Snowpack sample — Snodgrass Mountain, Crested Butte, Colorado (2/4/25, 12:06 PM MST)
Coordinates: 38.923, -106.968
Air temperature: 35 °F
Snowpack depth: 80 cm
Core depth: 80 cm
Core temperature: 32 °F
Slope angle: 14°, slope face: 78°
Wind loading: low
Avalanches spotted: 0
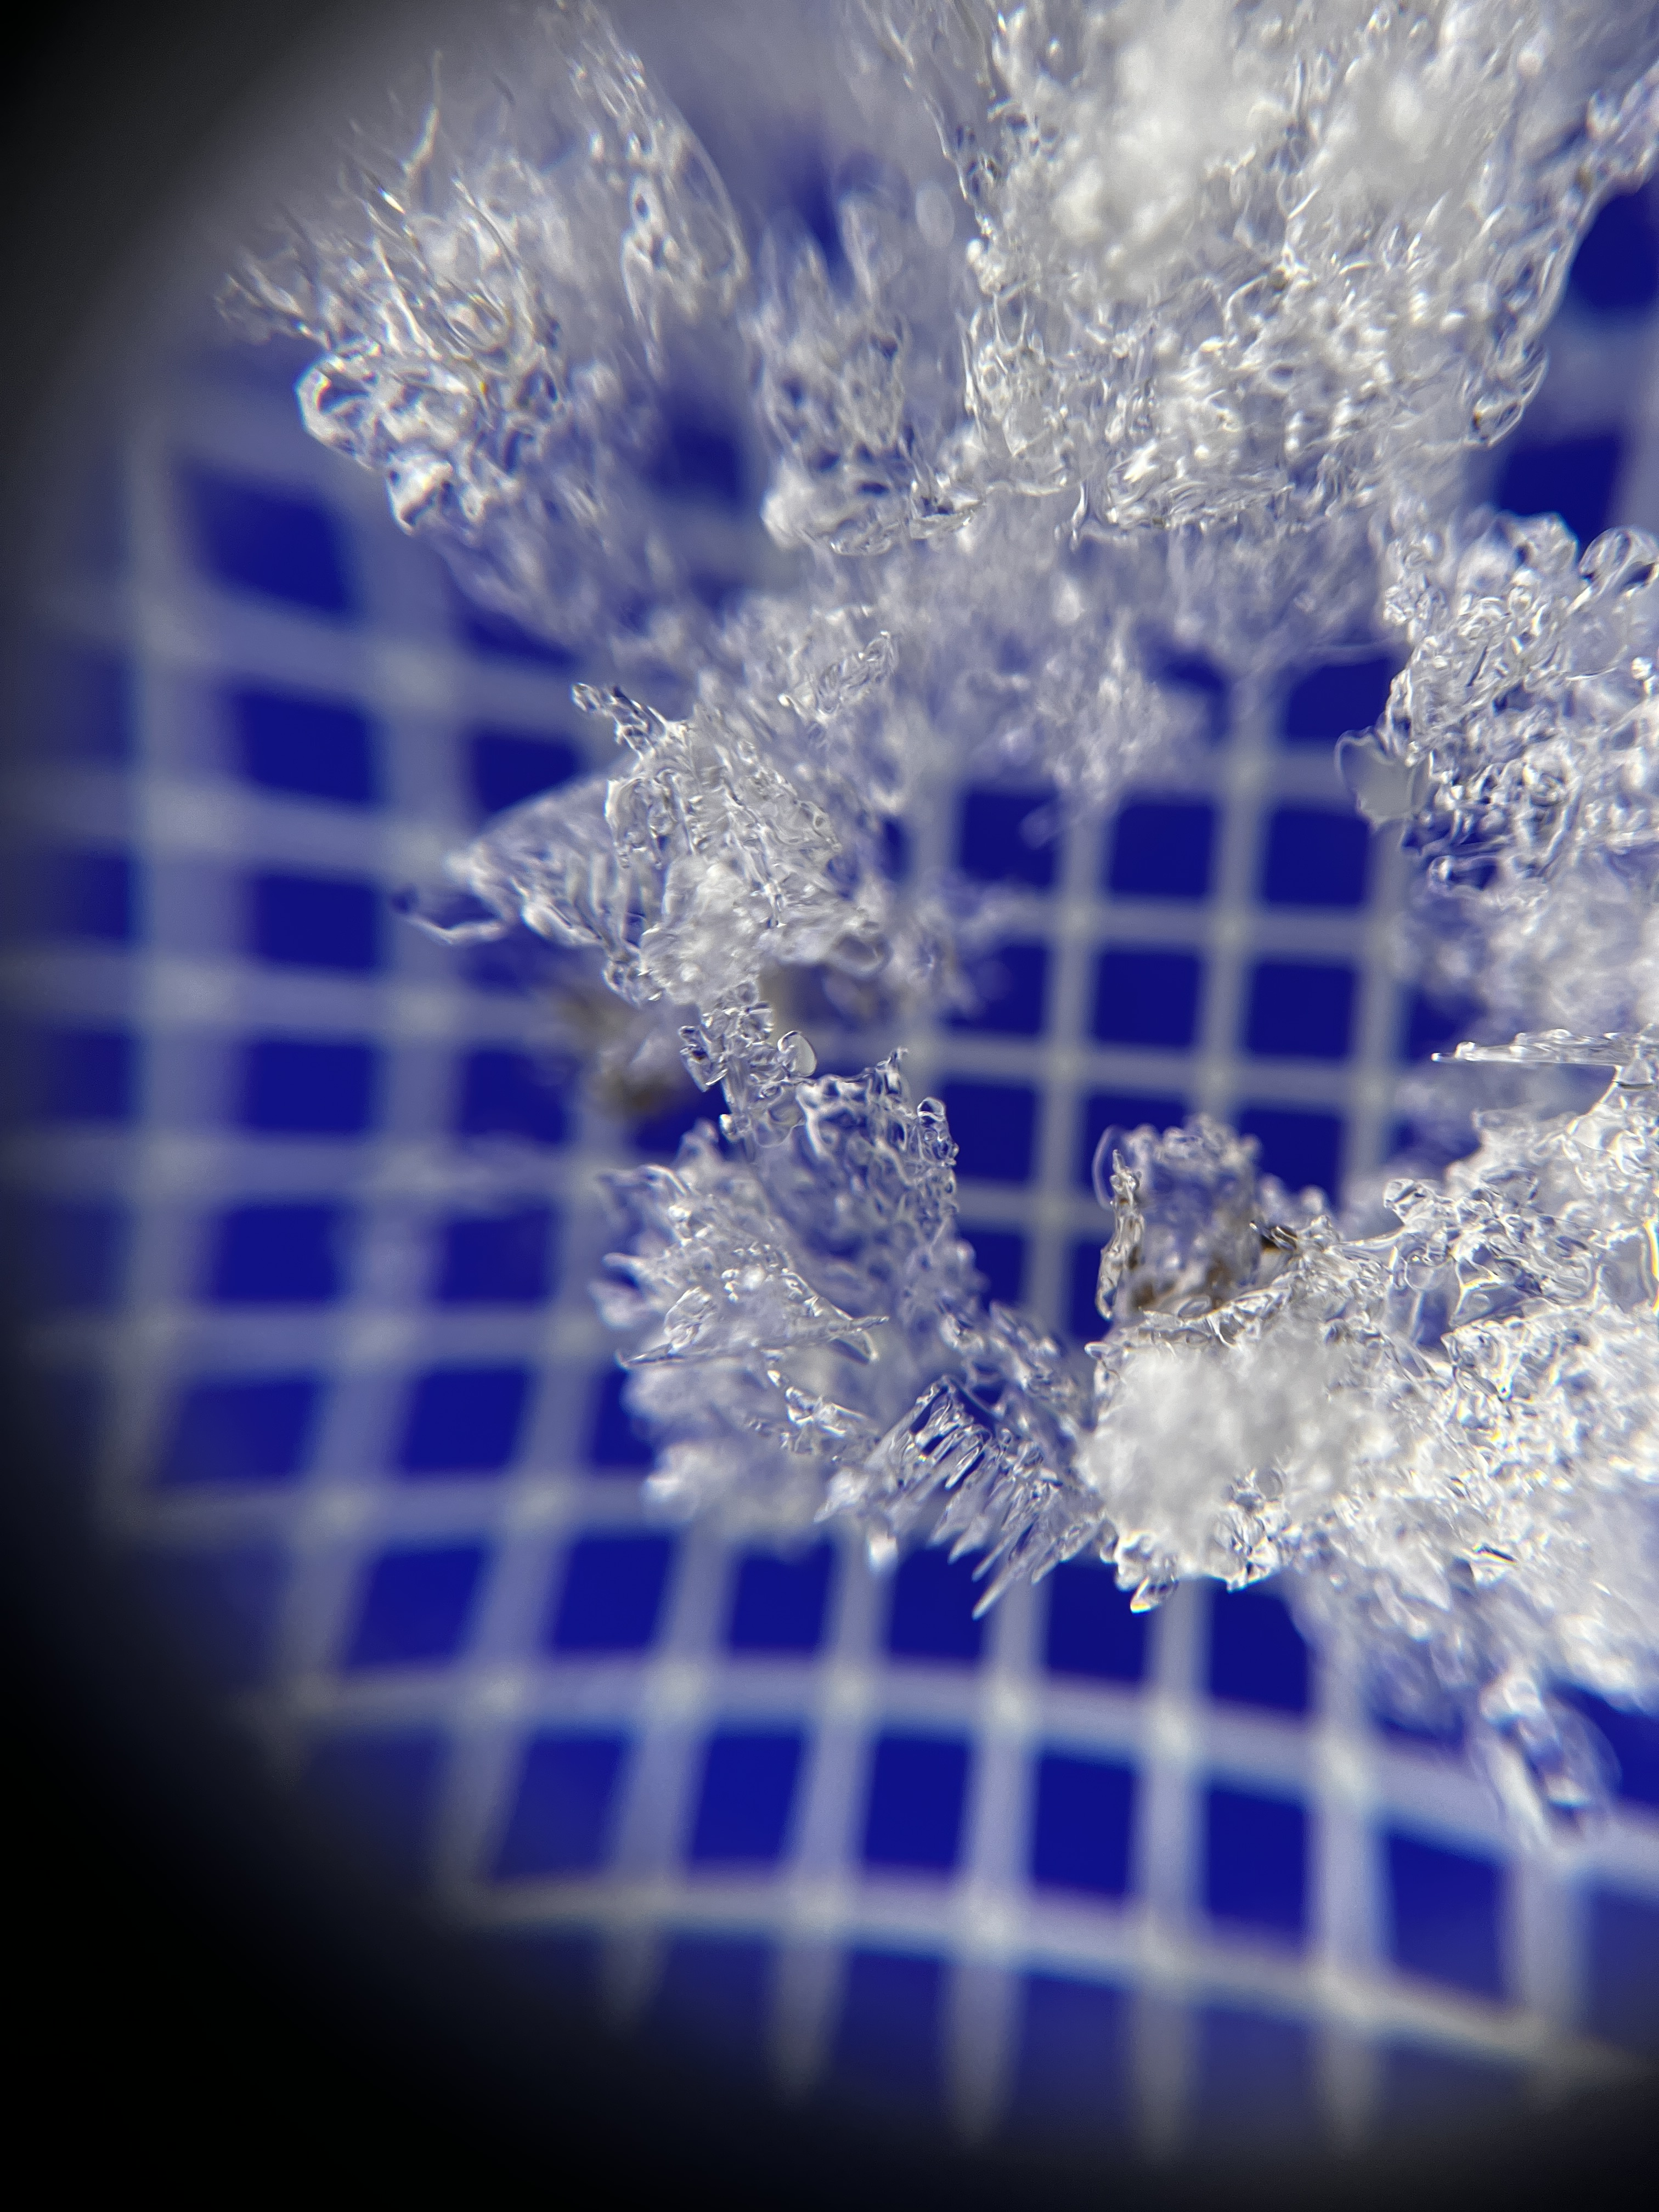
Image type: magnified_profile
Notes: No avalanches nearby, unusually warm weather for the last month reported by residents, Collected 25 yards from treeline